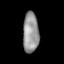
Tissue: skin
Cell type: Epithelial cells
Senescence score: 0.203
Nuclear area (px): 624
Mean DAPI intensity: 150.362